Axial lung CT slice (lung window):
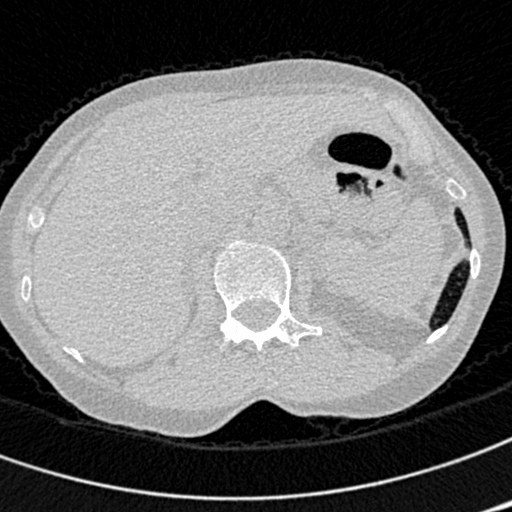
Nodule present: no